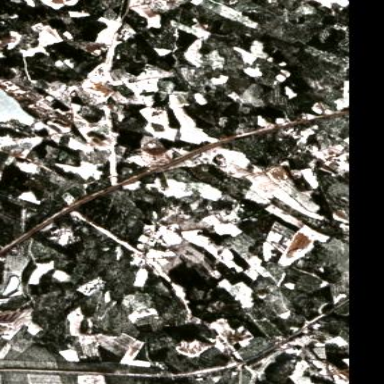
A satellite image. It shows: Mixed woodland with various types of leaves.